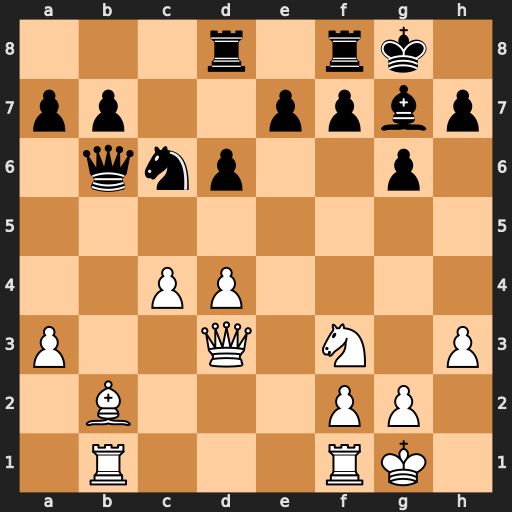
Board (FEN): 3r1rk1/pp2ppbp/1qnp2p1/8/2PP4/P2Q1N1P/1B3PP1/1R3RK1
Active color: w
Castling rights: -
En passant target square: -
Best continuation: d5 Bxb2 dxc6